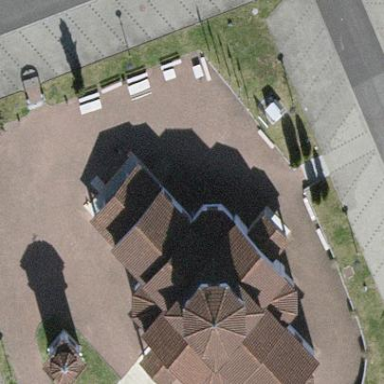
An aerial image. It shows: Building that serves as place of worship.